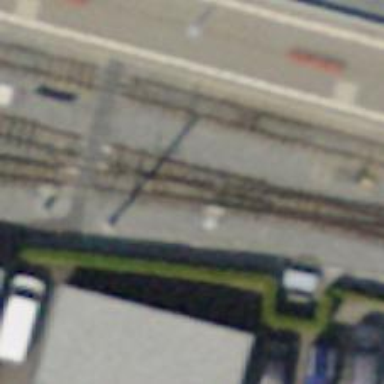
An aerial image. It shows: Narrow-gauge railway with electrified tracks using contact line. Located in service yard with one track.